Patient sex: F
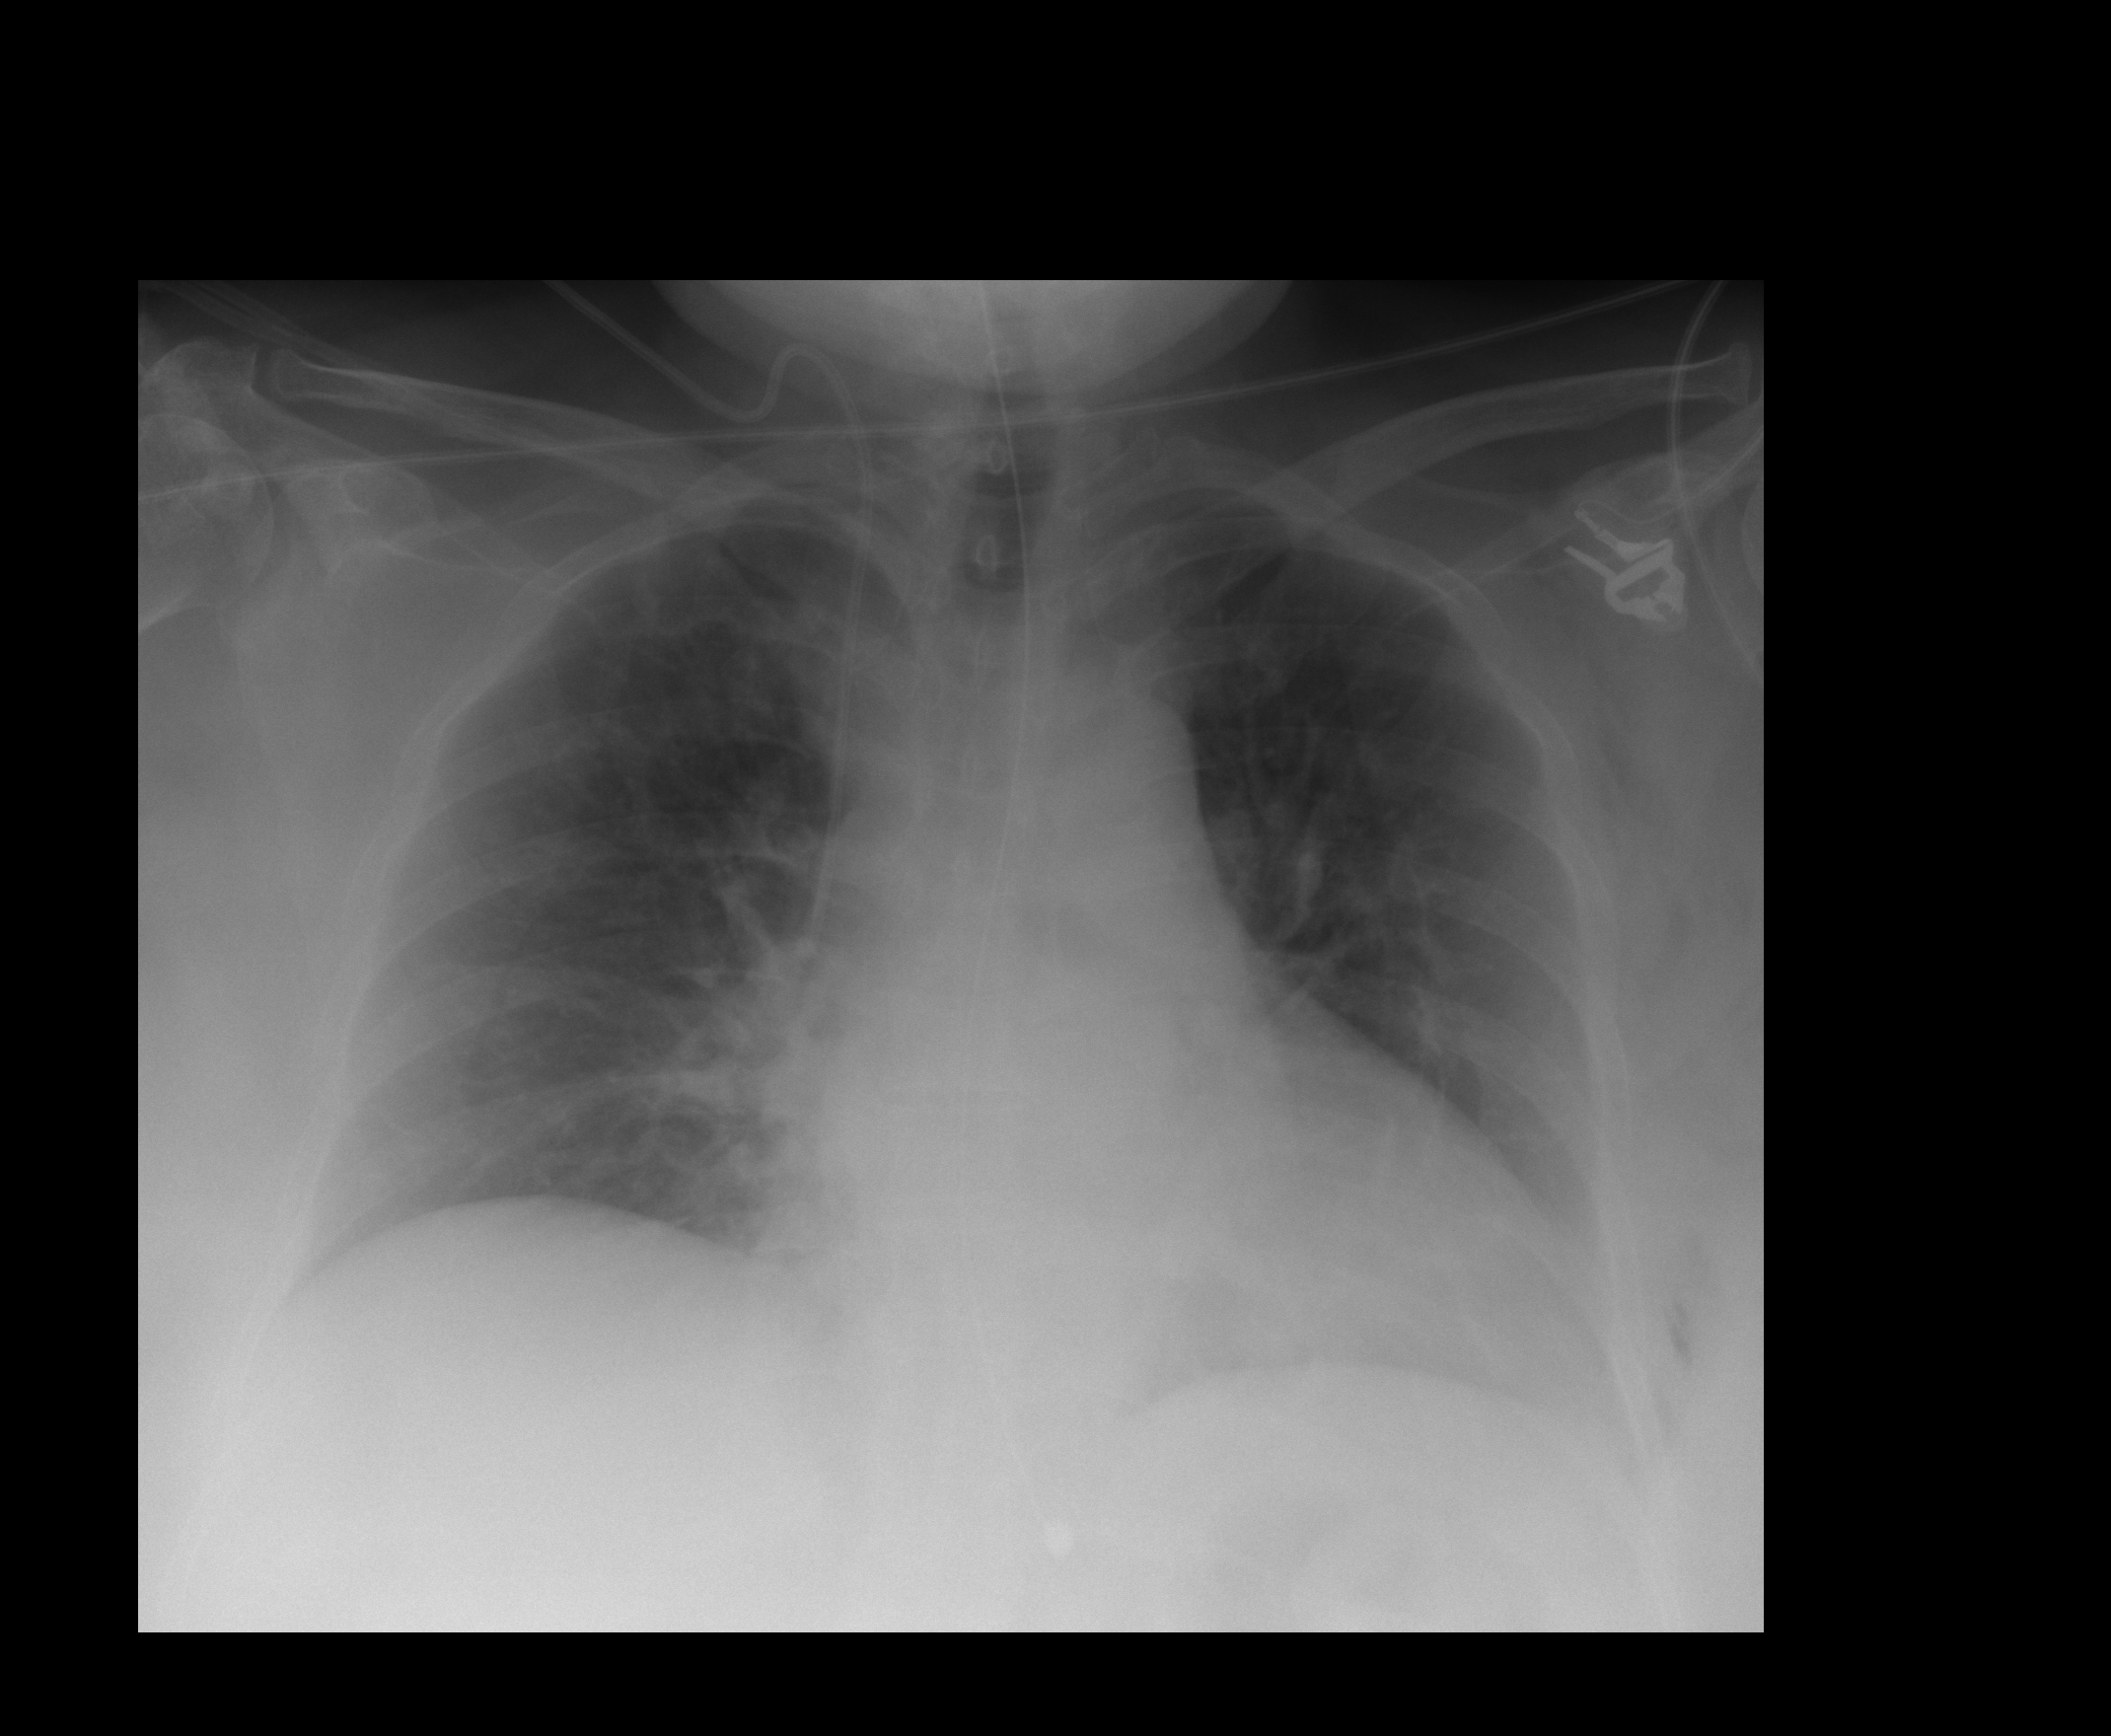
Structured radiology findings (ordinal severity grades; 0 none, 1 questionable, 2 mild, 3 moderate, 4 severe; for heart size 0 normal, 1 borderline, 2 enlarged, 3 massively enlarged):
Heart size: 1
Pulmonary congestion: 1
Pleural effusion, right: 0
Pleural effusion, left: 2
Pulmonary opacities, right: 0
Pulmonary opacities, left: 0
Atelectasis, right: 0
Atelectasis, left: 0